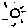
Label: sun